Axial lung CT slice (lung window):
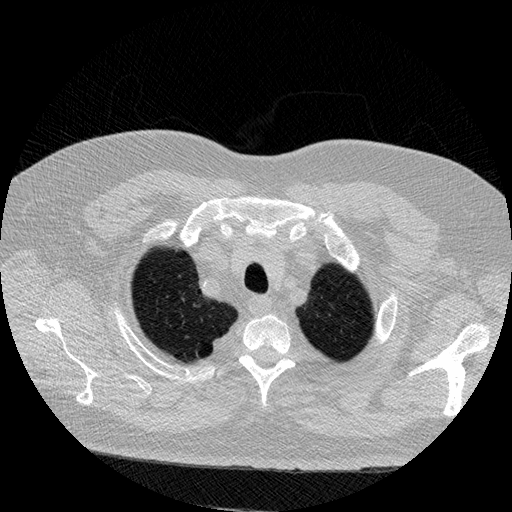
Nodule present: no